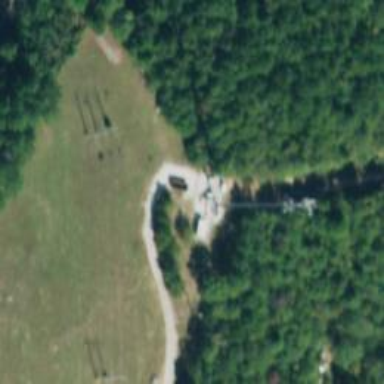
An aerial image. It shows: Communication mast tower.